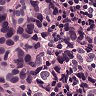
Metastatic tissue present: yes